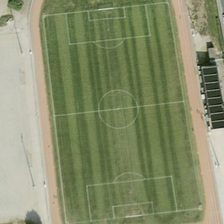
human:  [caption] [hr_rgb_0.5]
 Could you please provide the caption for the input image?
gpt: several green trees are near a playground .

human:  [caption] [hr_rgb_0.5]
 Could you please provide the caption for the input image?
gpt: several green trees are near a playground .

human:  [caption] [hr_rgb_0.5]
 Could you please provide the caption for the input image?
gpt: several green trees are near a playground .

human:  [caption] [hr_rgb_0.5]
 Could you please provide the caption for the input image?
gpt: several green trees are near a playground .

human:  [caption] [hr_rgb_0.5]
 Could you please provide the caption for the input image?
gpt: several green trees are near a playground .